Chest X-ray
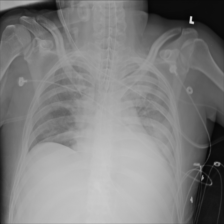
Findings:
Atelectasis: positive
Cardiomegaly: negative
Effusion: negative
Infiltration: positive
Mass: negative
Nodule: negative
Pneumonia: negative
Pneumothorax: negative
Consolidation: negative
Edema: negative
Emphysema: negative
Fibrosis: negative
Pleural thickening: negative
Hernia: negative